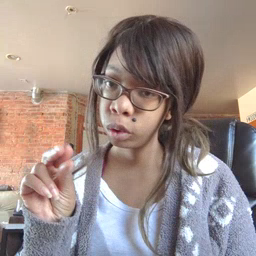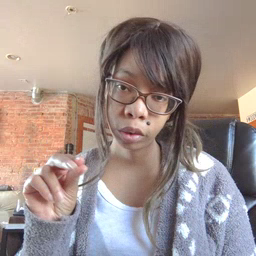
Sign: no